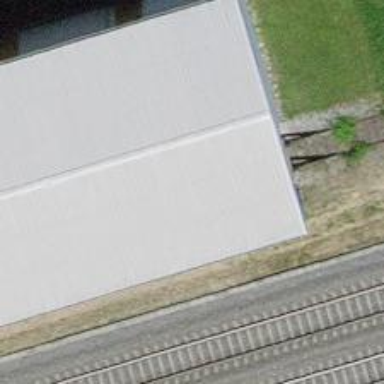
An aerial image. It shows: Single-track spur railway line.